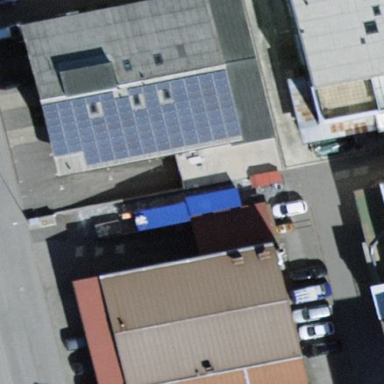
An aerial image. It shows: Commercial building.